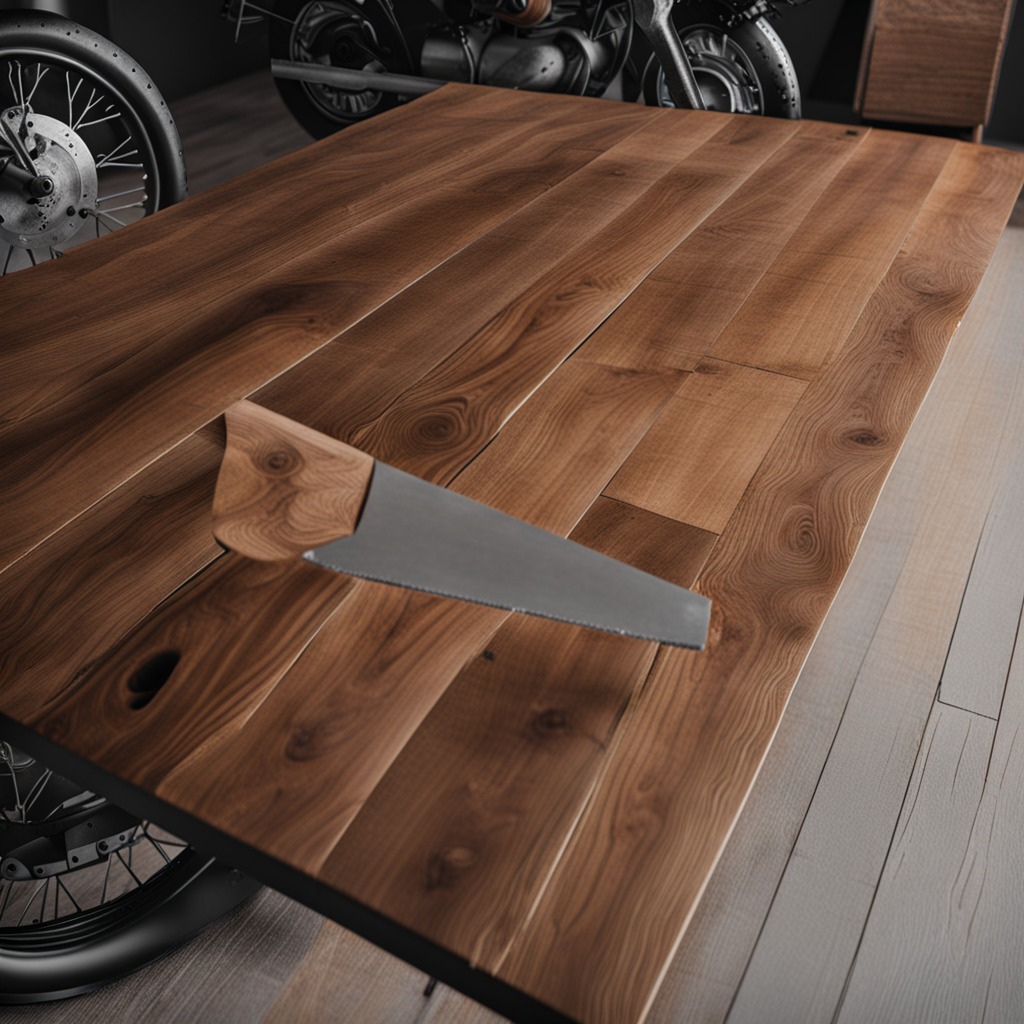
A metal saw is lying on an oil-spilled wooden table in a vintage motorcycle garage.